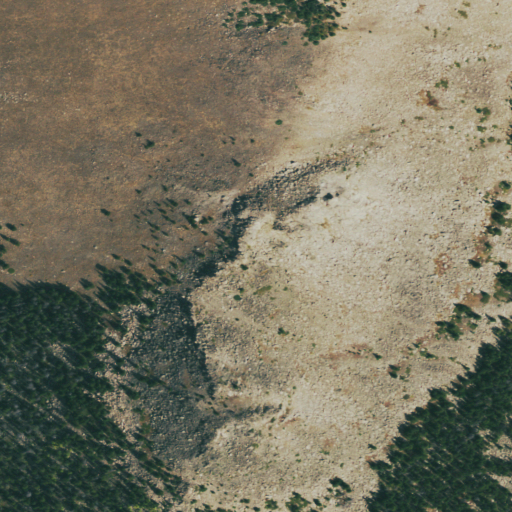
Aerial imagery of mountain in Colorado named Middle Bald Mountain containing grassland, shrub, evergreen forest, and barren land